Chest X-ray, PA view. Patient: 59 years old, sex M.
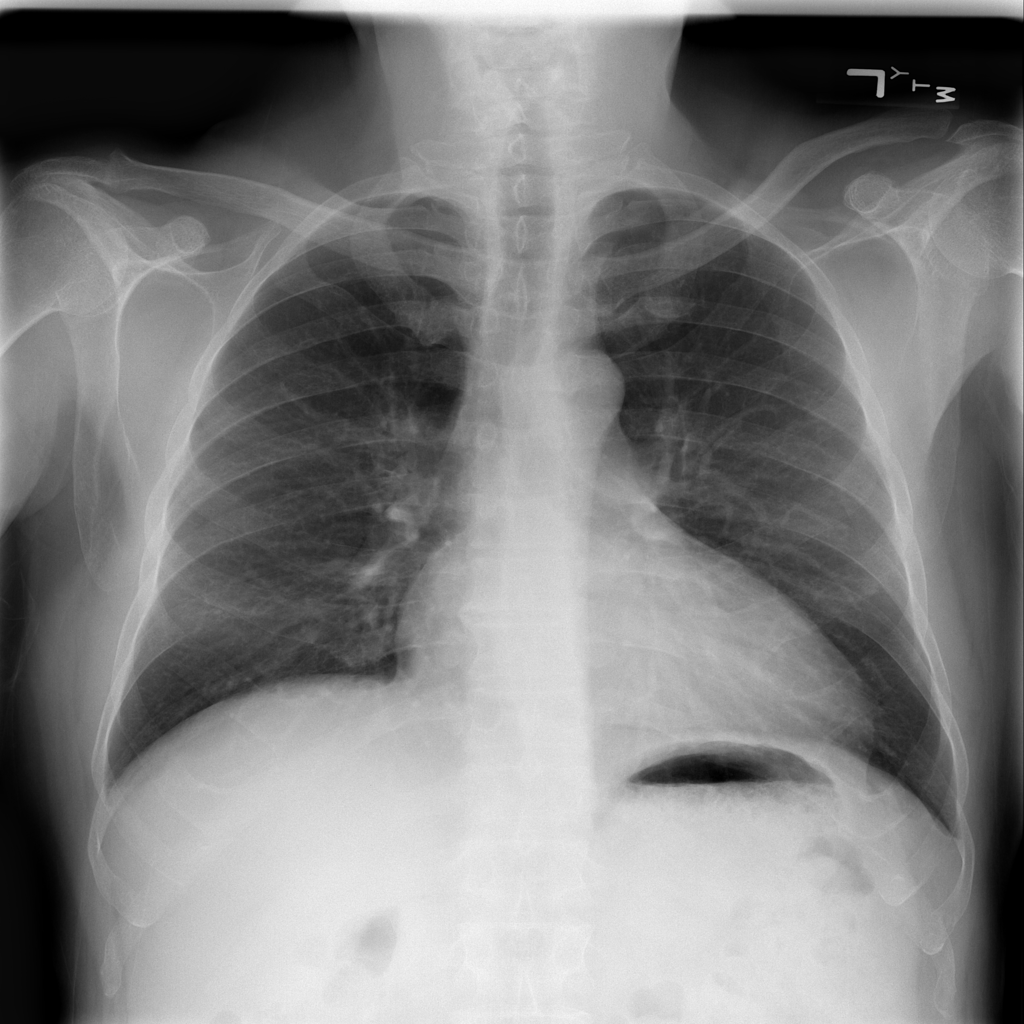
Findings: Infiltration